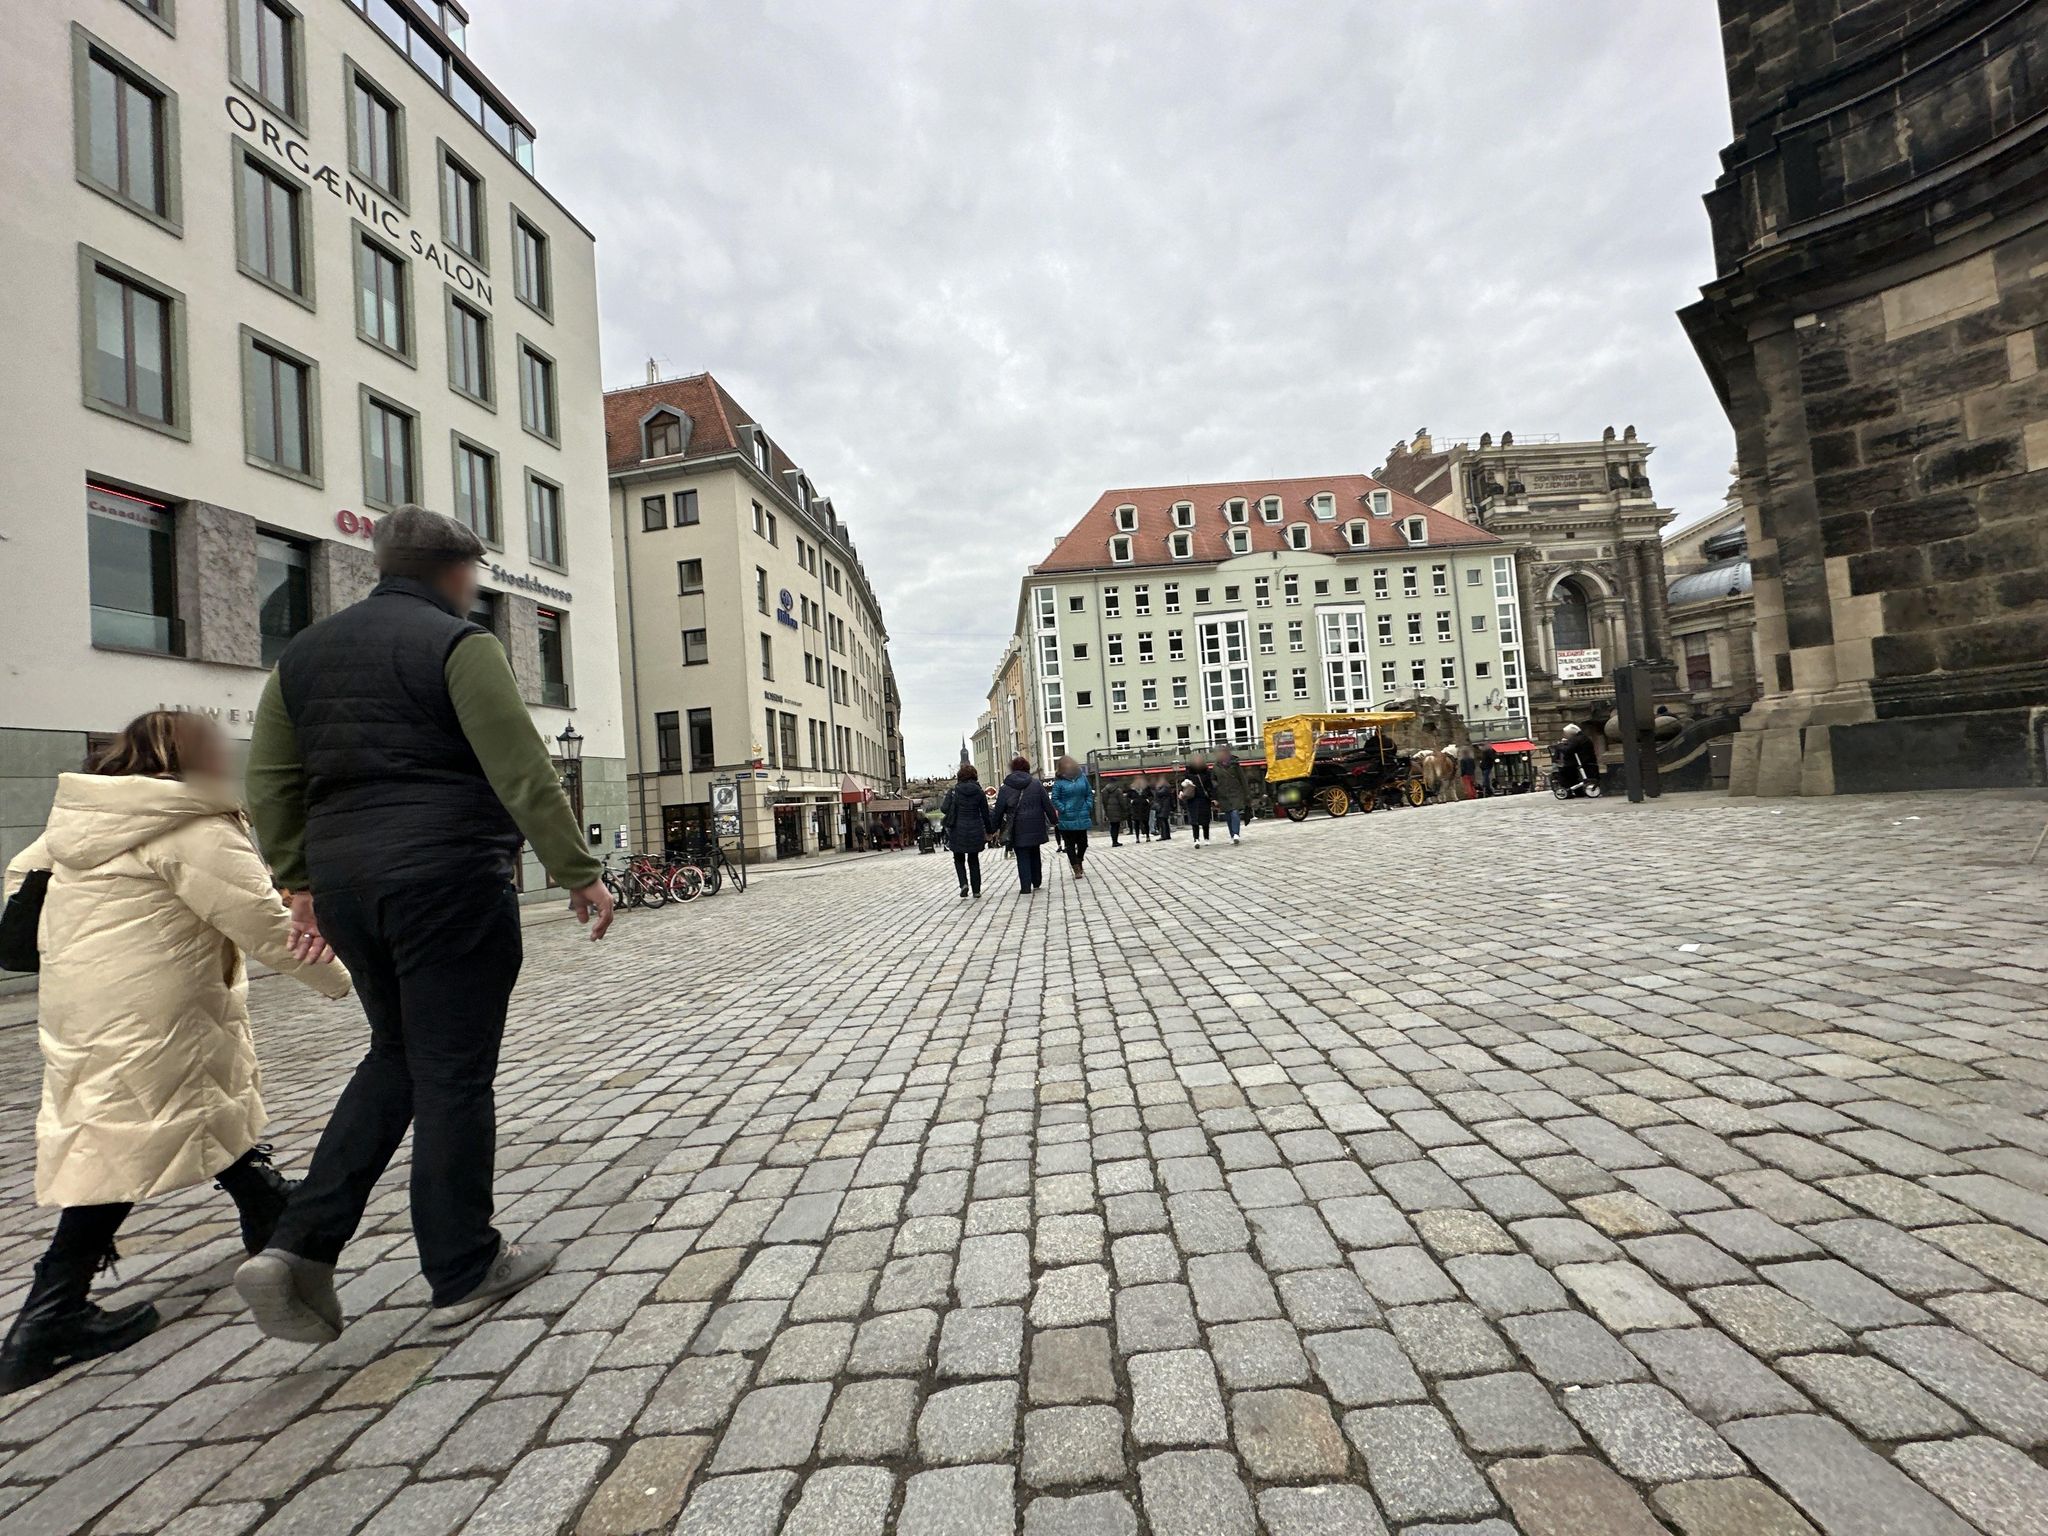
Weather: clear
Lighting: day
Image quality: good
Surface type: walking surface
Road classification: corridor, pedestrian
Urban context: urban centre
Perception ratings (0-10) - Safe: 3.7, Lively: 8.8, Beautiful: 7.35, Boring: 6.17, Depressing: 5.48, Wealthy: 9.49